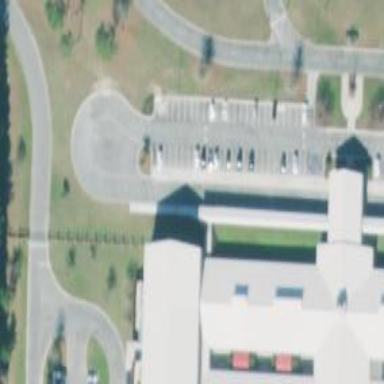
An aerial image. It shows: Parking space is available.